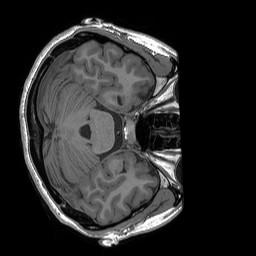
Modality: T1w
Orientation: axial